Question: I intend to create a DB Gateway from Oracle to Postgres. I have the appropriate file (Setup) file for installation.
Now, I after I execute the setup and proceeded with further steps.
- -
The installation fails and says the following :
DB Gateway Error:

Now if I see the errorlog file --> 'configToolFailedCommands'
The log file says:
'''
rem Copyright (c) 1999, 2009, Oracle. All rights reserved.
C:\Windows\system32\cmd /c call
C:\oracle\product .2.0\client_1\OraGtw11g_home2/bin/netca.bat /orahome C:\oracle\product .2.0\client_1\OraGtw11g_home2 /orahnam OraGtw11g_home2 /instype custom /inscomp client,oraclenet,server /insprtcl tcp,nmp /cfg local /authadp NO_VALUE /responseFile
C:\oracle\product .2.0\client_1\OraGtw11g_home2
etwork\install
etca_typ.rsp
'''
I do not know how to read the log file if it contains an error.
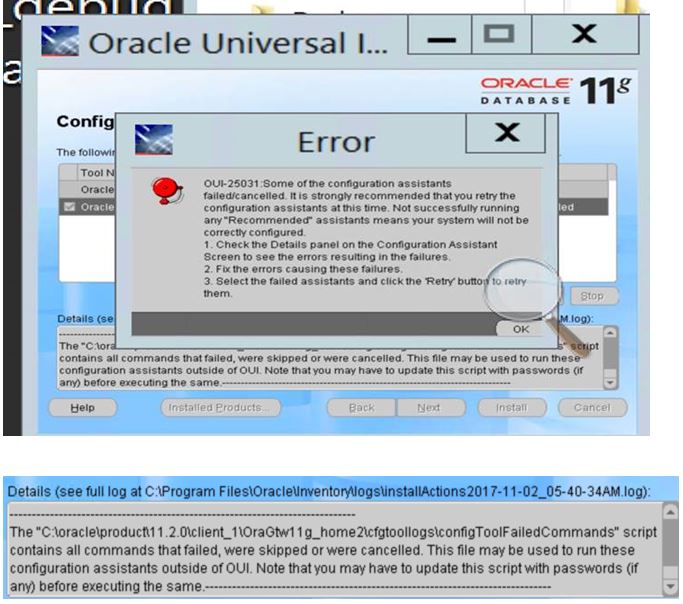
Answer: The file mentioned by Oracle (configToolFailedCommands) is not an error log file but a script file allowing you to re run the commands which have previously failed.